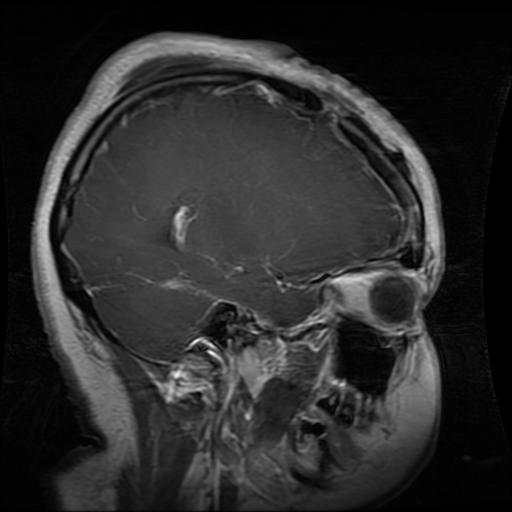
Label: glioma